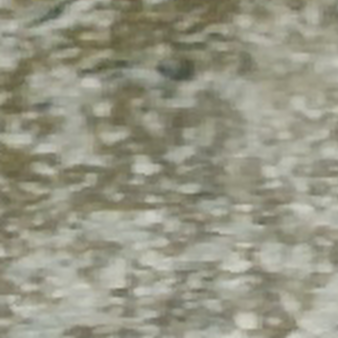
Label: other